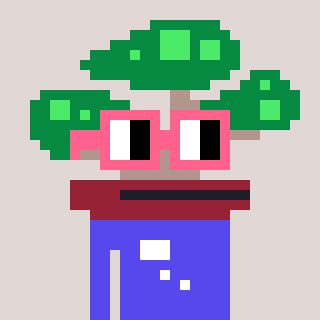
a pixel art character with square pink glasses, a bonsai-shaped head and a computerblue-colored body on a warm background